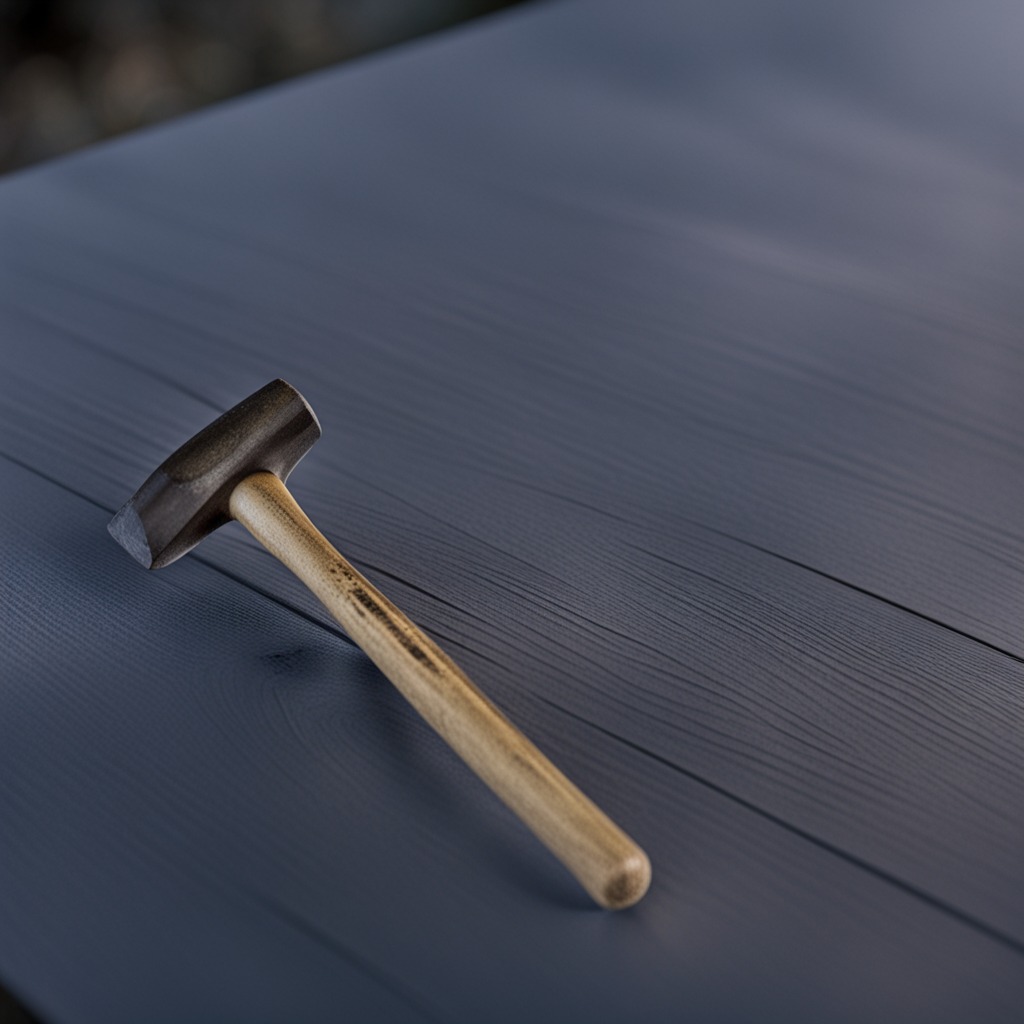
A hammer is lying on the old table.